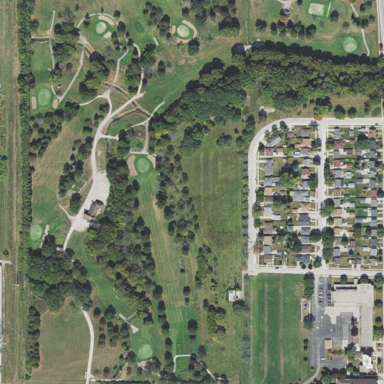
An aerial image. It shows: Golf course.